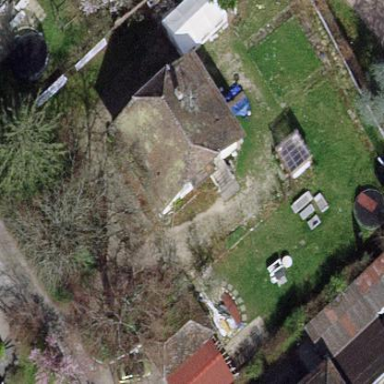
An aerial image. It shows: Garden enclosed by fence.